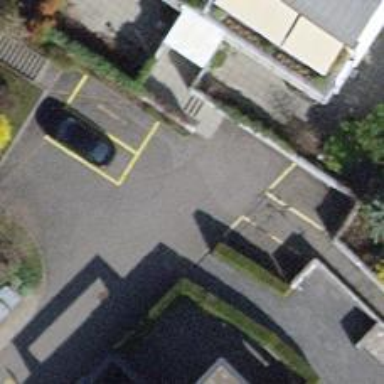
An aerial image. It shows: Turning circle on the road.